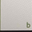
Piece: xx